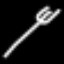
Label: fork